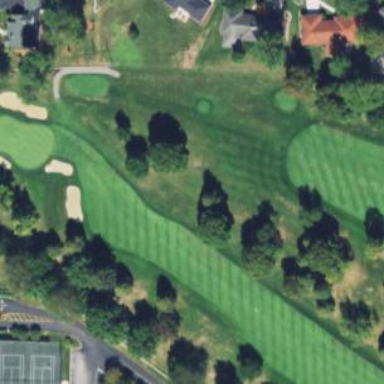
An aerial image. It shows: Grassy area designated as golf fairway.